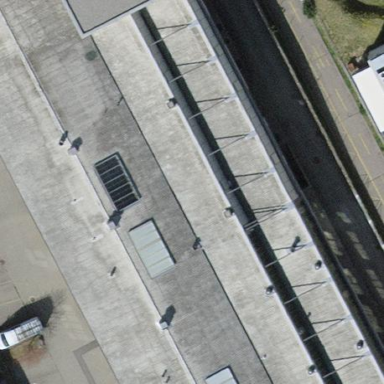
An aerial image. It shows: Commercial building.